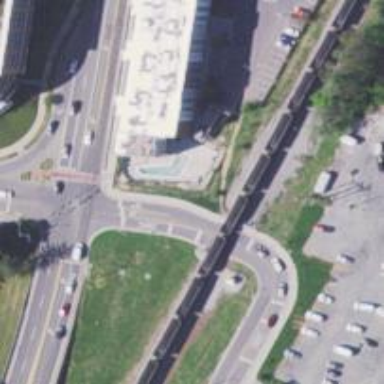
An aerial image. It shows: Crossing for the railway.